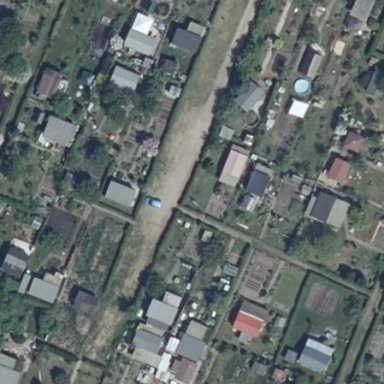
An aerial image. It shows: Allotments area.